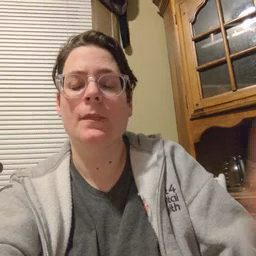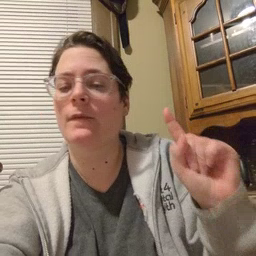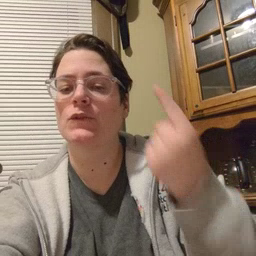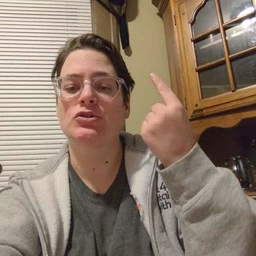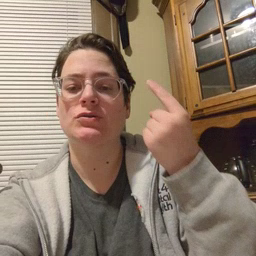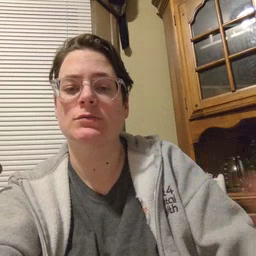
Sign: first